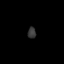
Tissue: prostate
Cell type: T cells
Senescence score: 0.7965
Nuclear area (px): 91
Mean DAPI intensity: 53.791